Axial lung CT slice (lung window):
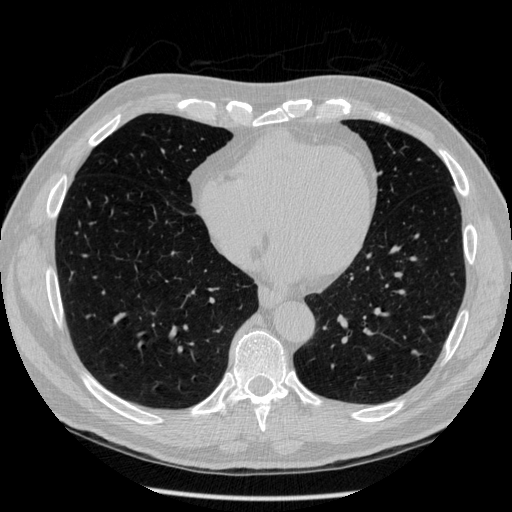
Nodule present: no